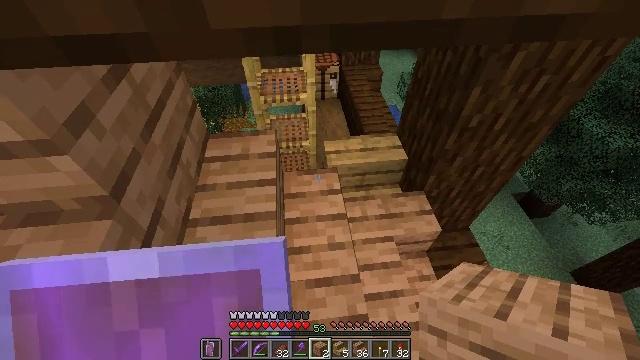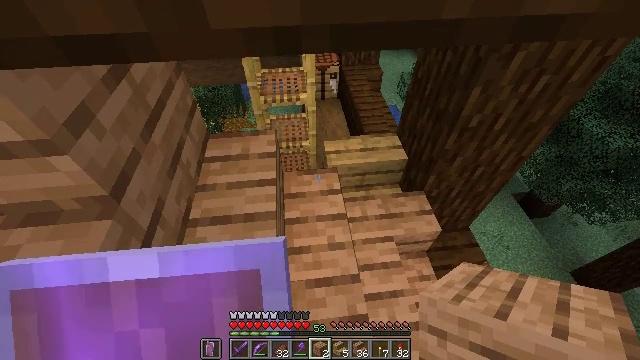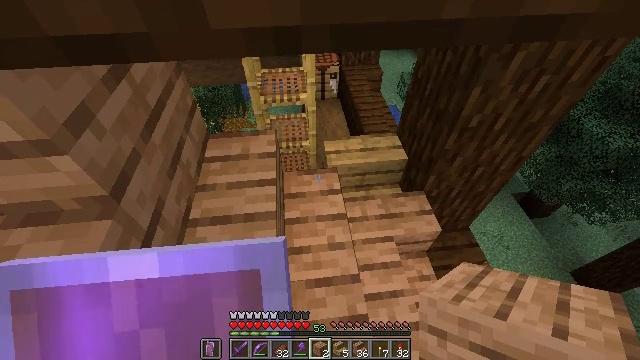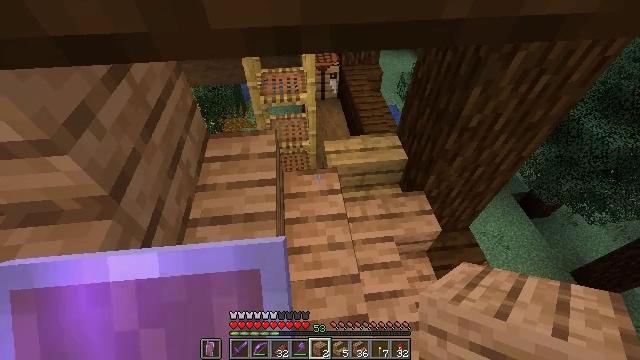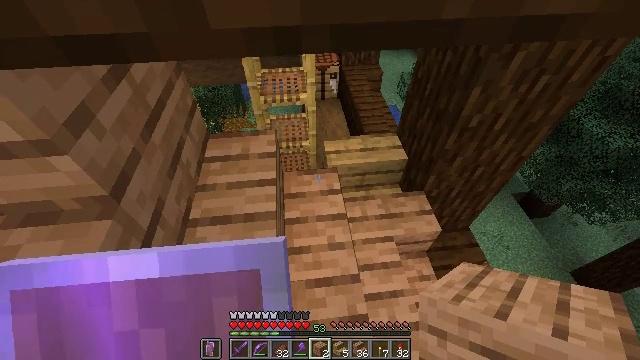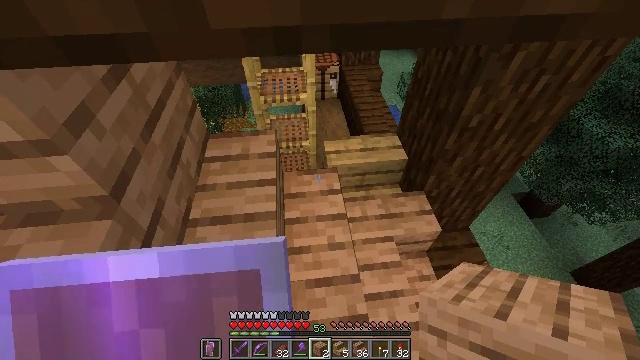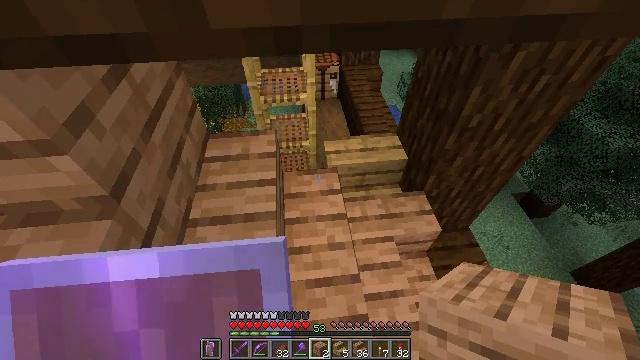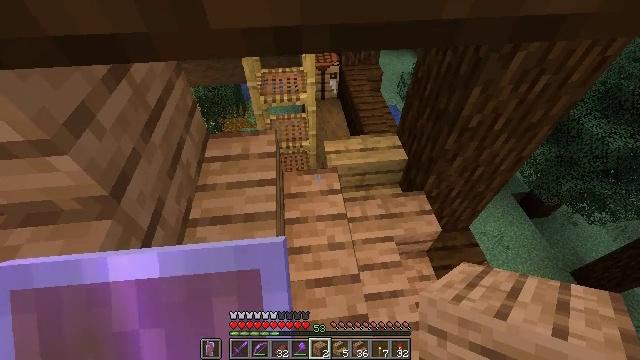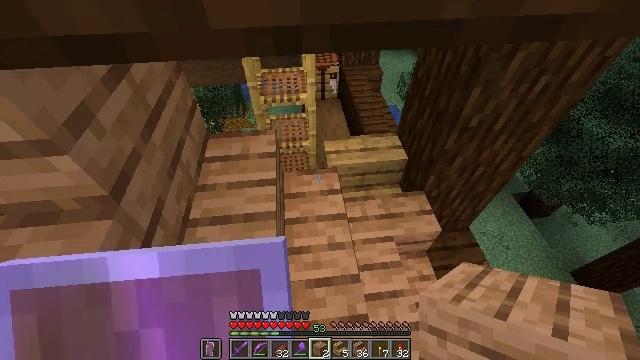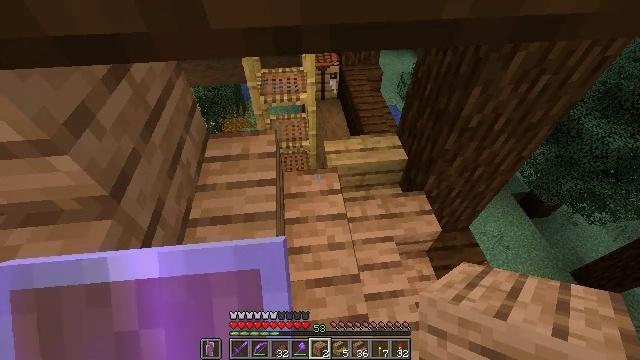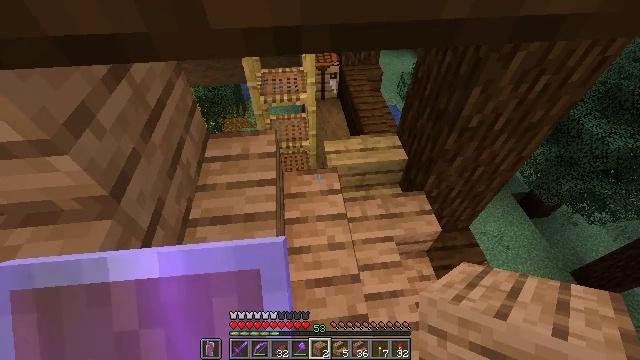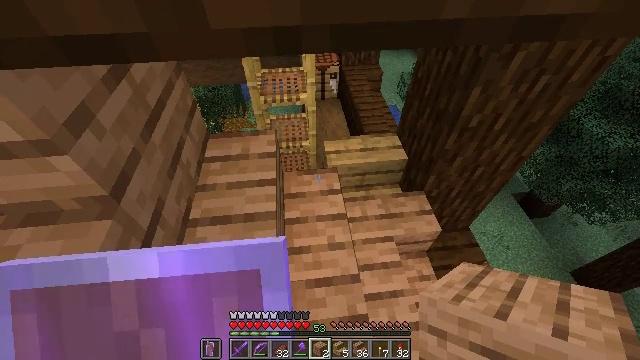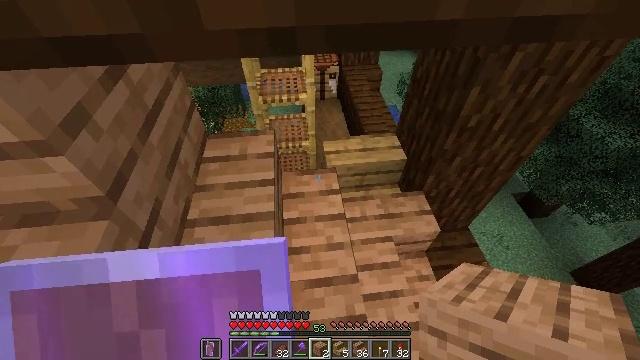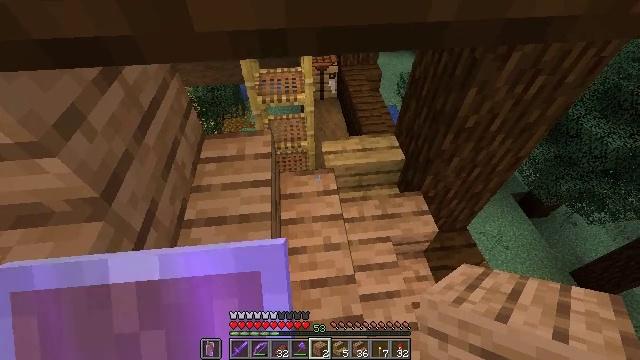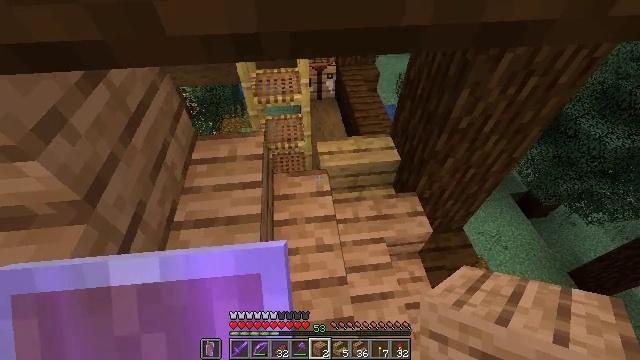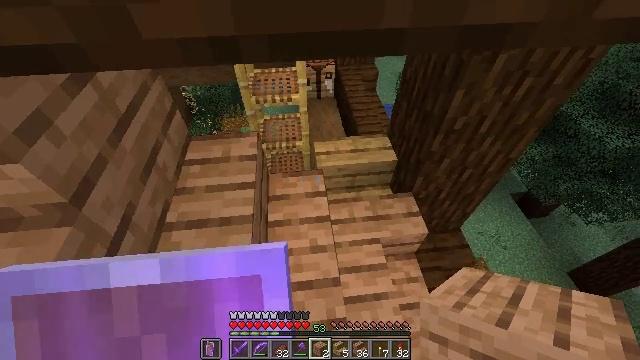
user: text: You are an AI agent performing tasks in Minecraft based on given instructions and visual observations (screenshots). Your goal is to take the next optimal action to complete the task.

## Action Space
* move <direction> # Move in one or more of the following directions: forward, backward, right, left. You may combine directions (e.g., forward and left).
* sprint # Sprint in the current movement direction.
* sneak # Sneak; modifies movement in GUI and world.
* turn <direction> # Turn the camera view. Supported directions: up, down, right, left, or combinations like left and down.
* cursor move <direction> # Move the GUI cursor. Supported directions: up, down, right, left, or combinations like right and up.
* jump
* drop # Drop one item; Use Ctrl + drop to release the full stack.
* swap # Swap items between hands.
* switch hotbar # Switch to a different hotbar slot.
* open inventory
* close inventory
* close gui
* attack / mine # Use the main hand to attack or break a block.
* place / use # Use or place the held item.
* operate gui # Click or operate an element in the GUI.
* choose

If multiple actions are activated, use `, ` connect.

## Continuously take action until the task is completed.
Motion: motion action
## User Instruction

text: Mine the jungle stairs from a structure.
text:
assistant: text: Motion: sneak
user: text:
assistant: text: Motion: sneak
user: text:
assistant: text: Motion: sneak
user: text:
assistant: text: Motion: sneak
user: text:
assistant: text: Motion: sneak
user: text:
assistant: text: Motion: sneak
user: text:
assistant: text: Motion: sneak
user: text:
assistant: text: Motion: sneak
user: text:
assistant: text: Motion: sneak
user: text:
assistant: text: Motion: sneak
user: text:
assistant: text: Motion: sneak
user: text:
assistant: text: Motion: move right, sneak
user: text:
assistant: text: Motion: move right, sneak
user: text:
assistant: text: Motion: move right, sneak
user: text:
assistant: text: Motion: move forward and move right, sneak
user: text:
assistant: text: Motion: move forward and move right, sneak
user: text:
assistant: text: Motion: move forward and move right, sneak
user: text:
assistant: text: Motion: move forward and move right, sneak
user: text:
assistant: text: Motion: move forward and move right, sneak
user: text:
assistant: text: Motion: move forward and move right, sneak
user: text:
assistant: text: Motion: move forward and move right, sneak, turn left
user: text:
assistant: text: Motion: move forward and move right, sneak, turn left
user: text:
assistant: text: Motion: move forward and move right, sneak, turn left
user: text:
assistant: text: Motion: move forward and move right, sneak, turn left
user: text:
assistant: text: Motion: move forward and move right, sneak, turn left
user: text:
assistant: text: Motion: move forward and move right, sneak, turn left and up
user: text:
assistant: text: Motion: move forward and move right, sneak, turn left
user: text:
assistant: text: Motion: move forward, sneak, turn left
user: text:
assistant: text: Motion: sneak, turn left
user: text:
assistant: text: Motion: sneak